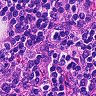
Metastatic tissue present: no